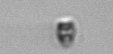
Label: Pyramimonas